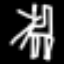
Label: chair